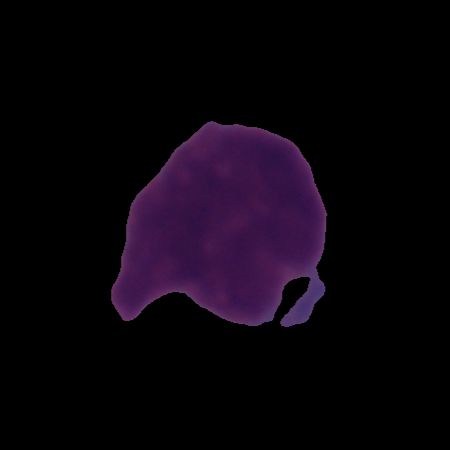
Label: cancer